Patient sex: F
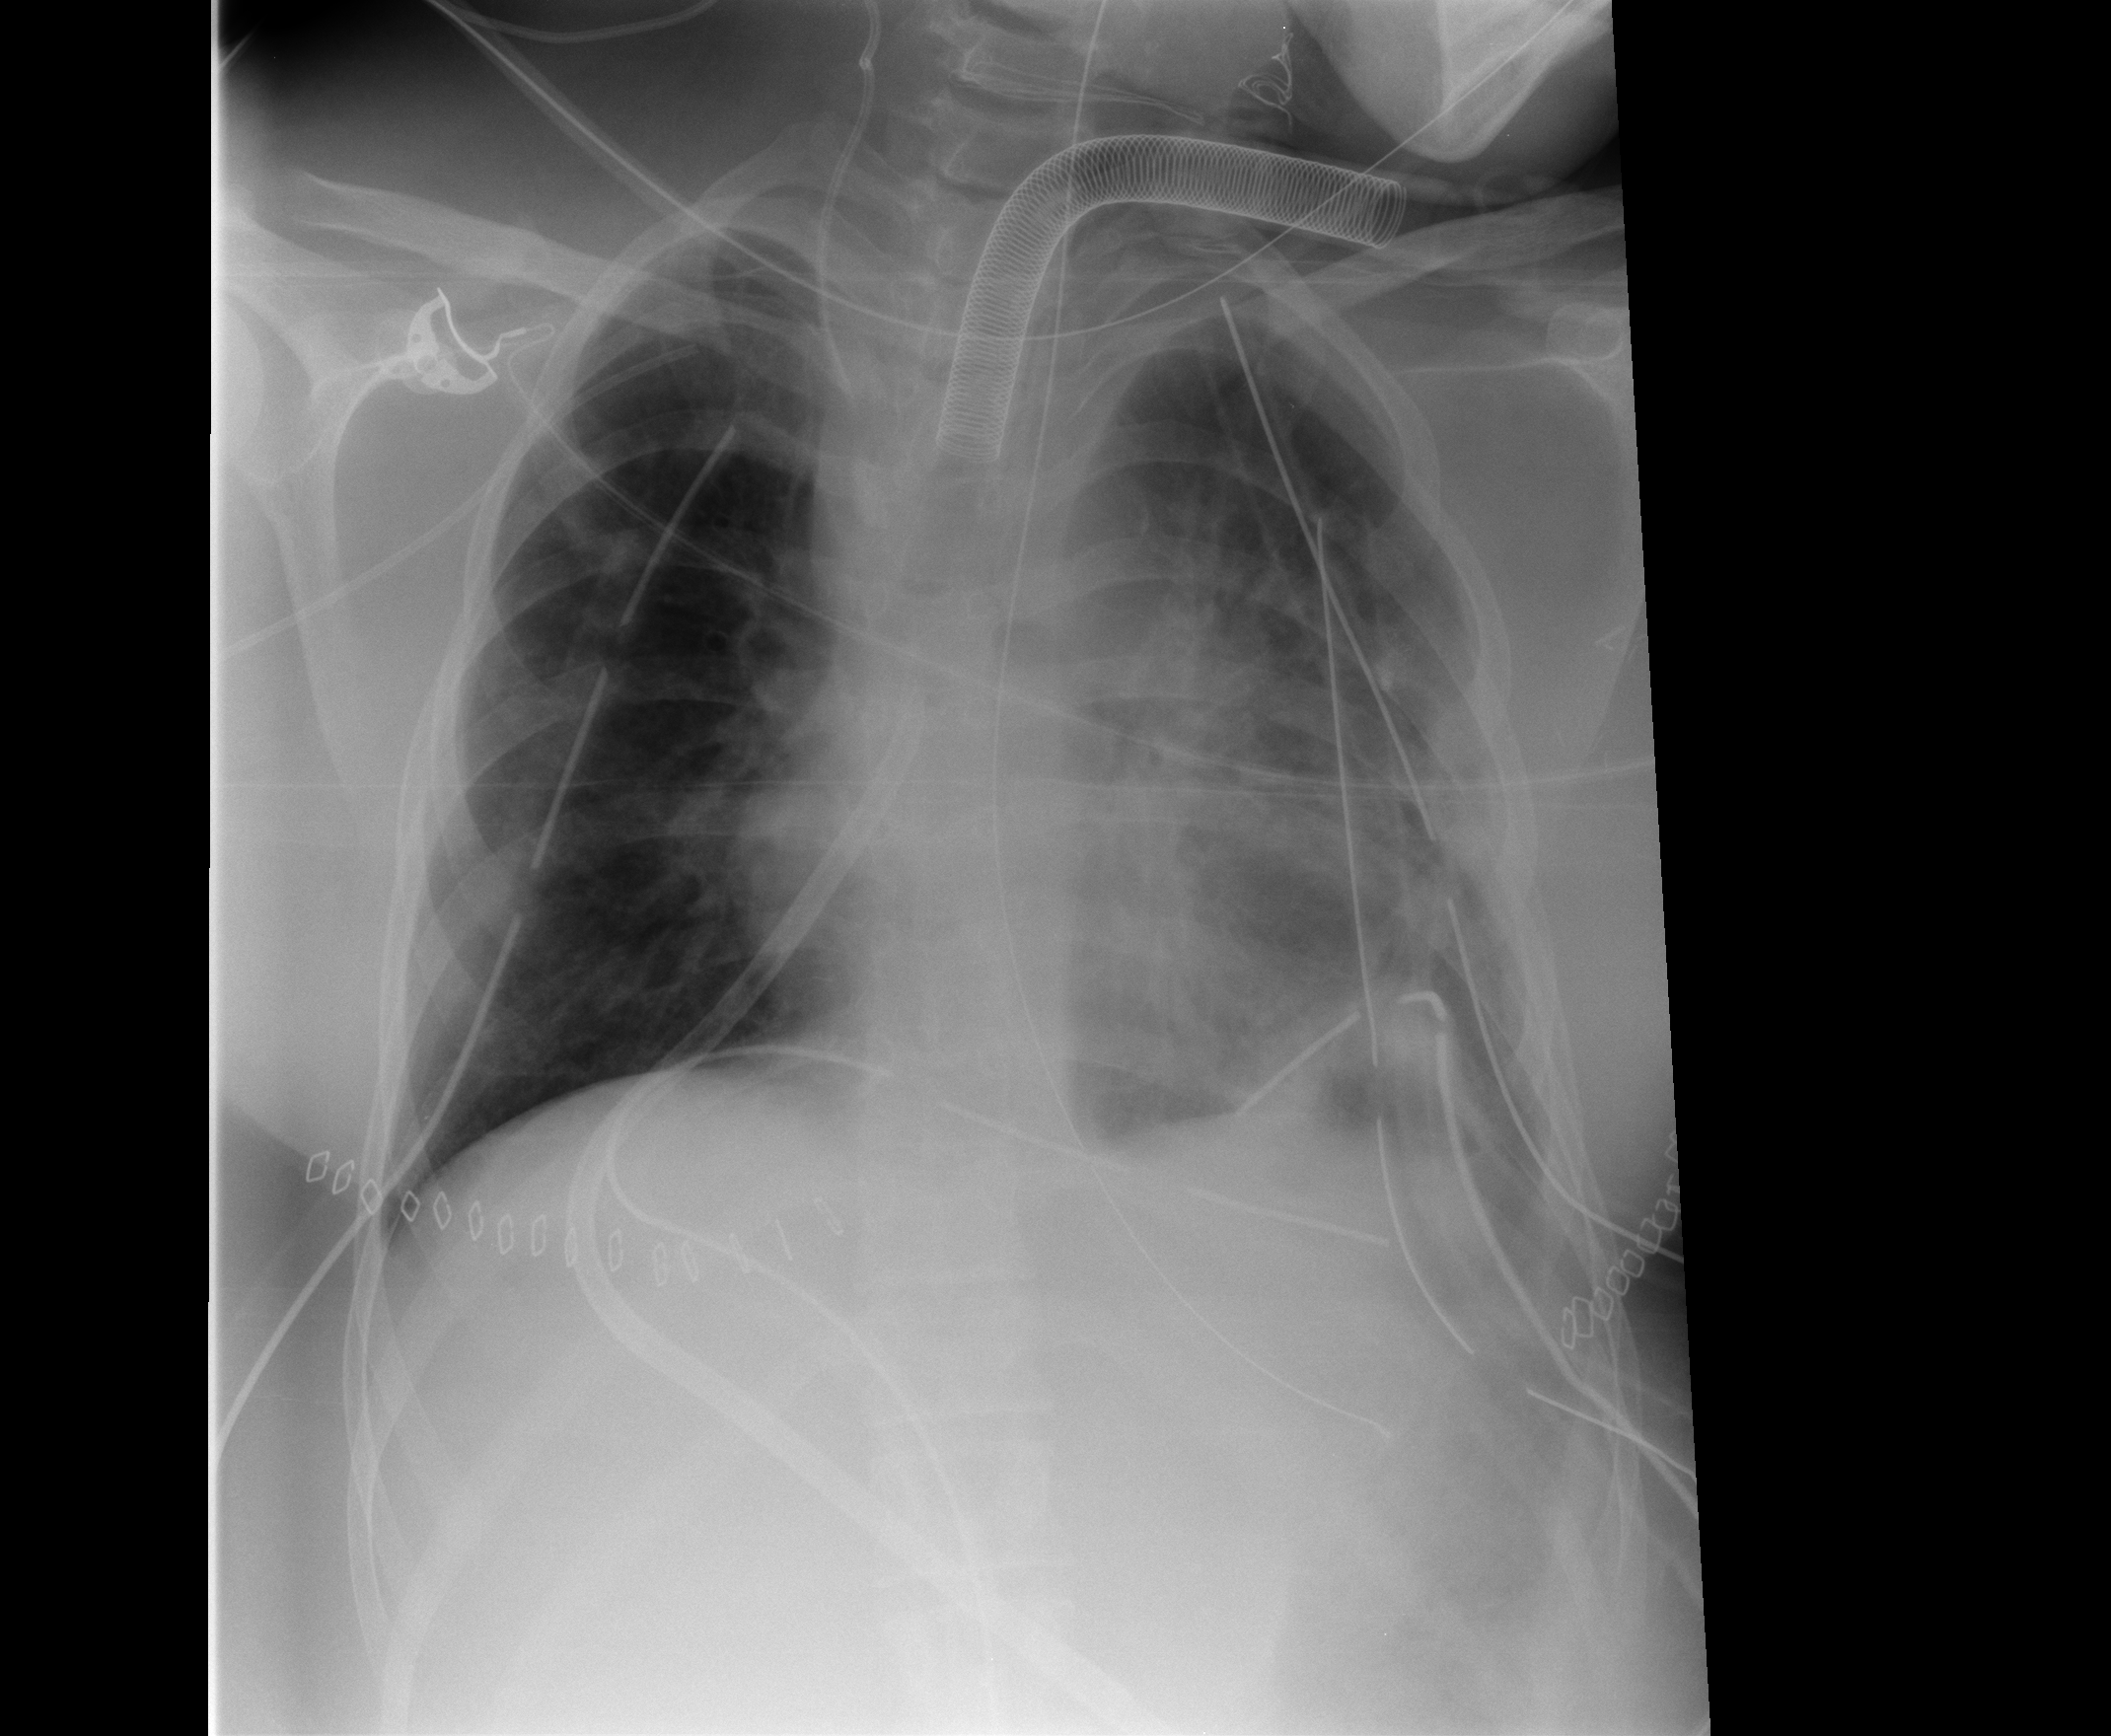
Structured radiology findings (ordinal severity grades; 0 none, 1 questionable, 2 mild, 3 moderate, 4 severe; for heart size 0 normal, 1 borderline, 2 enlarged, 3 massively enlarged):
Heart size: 2
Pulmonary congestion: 0
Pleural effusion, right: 0
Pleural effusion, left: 0
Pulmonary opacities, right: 2
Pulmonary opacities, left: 3
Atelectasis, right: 2
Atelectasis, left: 3